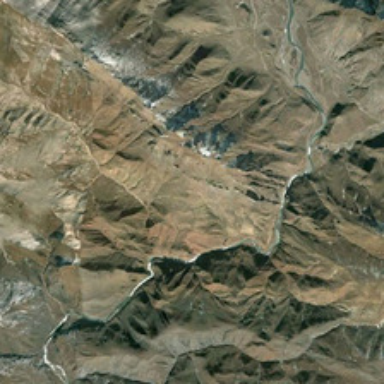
A river is between many pieces of khaki mountains .